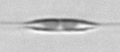
Label: Cylindrotheca